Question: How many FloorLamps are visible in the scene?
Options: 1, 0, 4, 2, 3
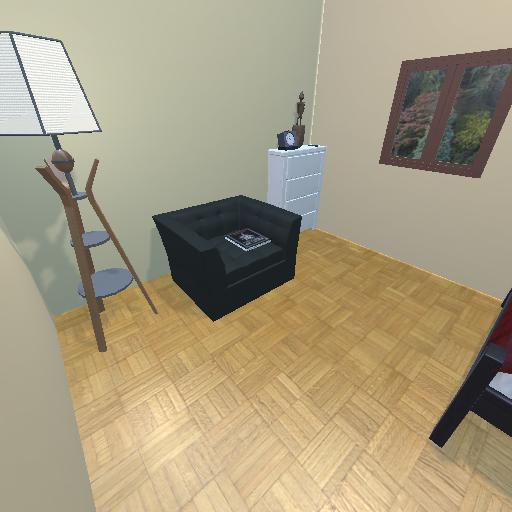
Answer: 1